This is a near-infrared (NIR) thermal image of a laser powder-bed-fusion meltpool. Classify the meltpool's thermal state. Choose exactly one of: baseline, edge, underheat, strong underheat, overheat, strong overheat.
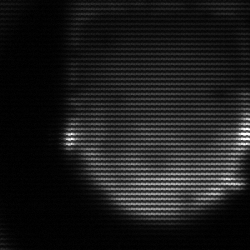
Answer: edge